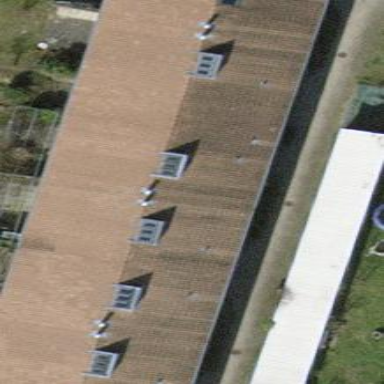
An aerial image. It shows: Terrace building with gabled roof.